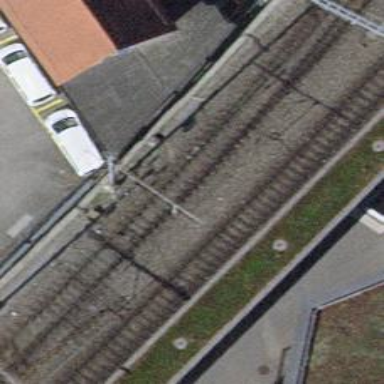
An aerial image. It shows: Single-track electrified railway with contact line.